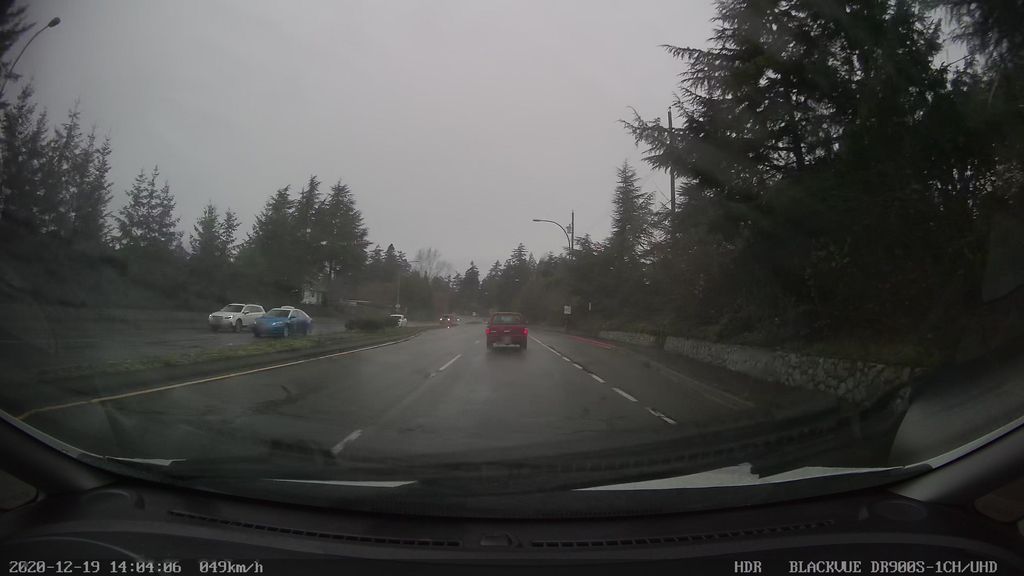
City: victoria